Brain MRI, t2w sequence, axial 2D slice.
Patient: age 29, sex M, weight 78 kg, height 1.78 m
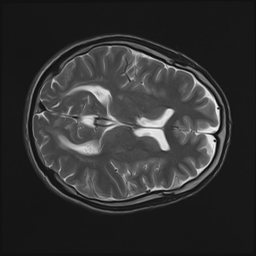